Question: I am printing a defined as a using %s format specifier with printf() which produces the correct result.
But, then I tried some experimentation to see what will happen if I instead use "%c" and "%c%c" and "%c%c%c.." and so on as a format specifier to print the string constant.
I am not able to explain the results I am getting.
'''
#include<stdio.h>
#define test "HeyYou!"
main()
{
printf("
%s", test );
printf("
%c", test);
printf("
%c%", test);
printf("
%c%c%c%", test);
printf("
%c%c%c%c", test);
printf("
%c%c%c%c%c", test);
printf("
%c%c%c%c%c%c", test);
}
'''
'''
HeyYou! /*<-- Desired Output and can be explained*/
/*<---- But, I am not able to explain these outputs below*/
@'
@'a
@'aPh
@'aPh
'''

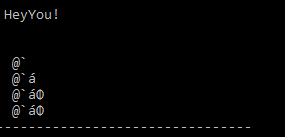
Answer: The problem is that you didn't get the whole idea: '%s' requires a pointer to a string of characters (ended in a '' char) while '%c' requires the actual single char to be passed as a parameter. When a string literal is passed, you pass actually a pointer to the character sequence and 'printf' search for the end of the string when you get a '' char in it, while when you use '%c' you pass the characters themselves (each one in one different parameter) and printf only prints one char.
So to get the same result, you can use:
'''
printf("%s", test);
'''
or
'''
printf("%c%c%c%c%c", test[0], test[1], test[2], test[3], test[4]);
'''
(this last example will print the '' also, and behind it, in case it happens to be before 'test[5]')
The problem in your code is that you are passing a pointer where a character is required, so a pointer is being interpreted as a 'char' data, which is wrong and the source of the undefined behaviour stated in other answers.